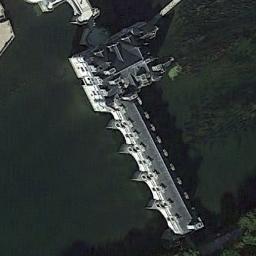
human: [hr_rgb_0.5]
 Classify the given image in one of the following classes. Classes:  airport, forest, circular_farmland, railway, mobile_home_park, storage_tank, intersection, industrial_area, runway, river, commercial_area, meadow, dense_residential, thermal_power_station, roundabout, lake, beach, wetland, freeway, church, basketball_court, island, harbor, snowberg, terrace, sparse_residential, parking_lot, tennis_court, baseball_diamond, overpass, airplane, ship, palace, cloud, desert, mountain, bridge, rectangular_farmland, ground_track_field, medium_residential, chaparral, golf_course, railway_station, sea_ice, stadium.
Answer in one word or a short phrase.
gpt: palace